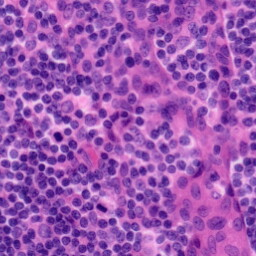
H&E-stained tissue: Tonsil